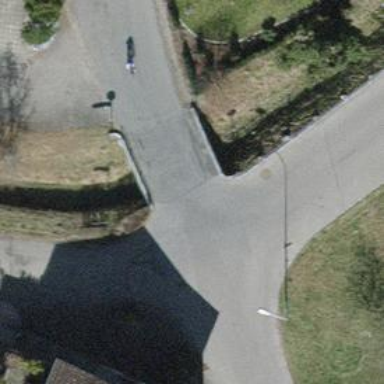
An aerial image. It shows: Residential road with asphalt surface that features bridge.